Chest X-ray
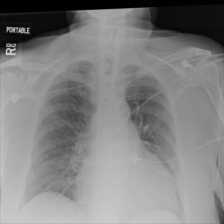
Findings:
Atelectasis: negative
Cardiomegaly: negative
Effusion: negative
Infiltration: negative
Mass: negative
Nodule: negative
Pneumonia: negative
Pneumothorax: negative
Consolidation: negative
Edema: negative
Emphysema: negative
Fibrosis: negative
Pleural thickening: negative
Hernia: negative